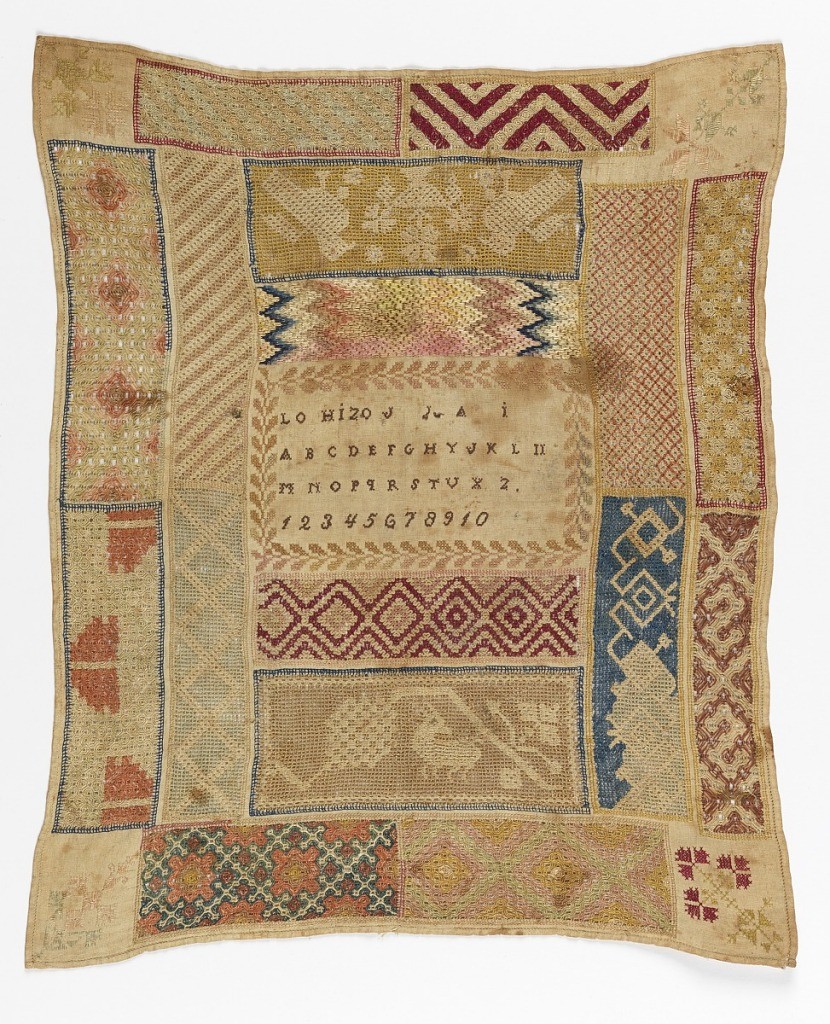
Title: Sampler
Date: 18th century
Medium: silk embroidery on linen foundation Technique: satin stitch and drawnwork on plain weave
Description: Central panel with name, alphabet and numerals in cross stitch; surrounded by borders in drawnwork of geometric patterns.  Birds and lamb in each corner and a flower motif worked in satin stitch.